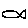
Label: fish